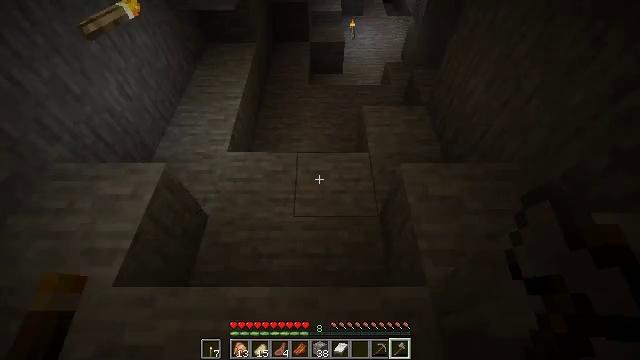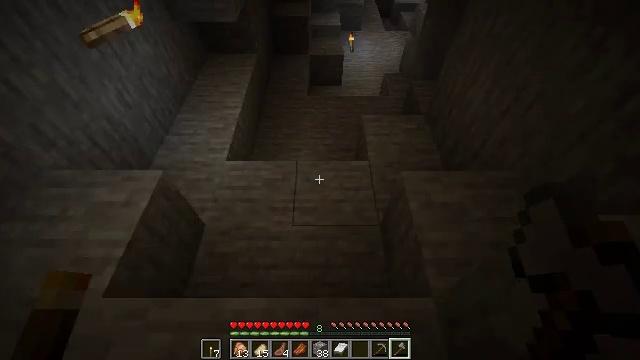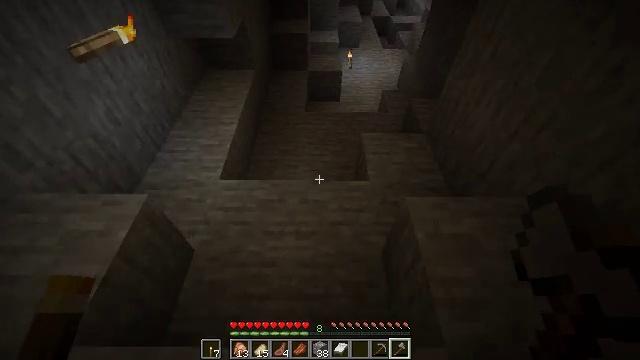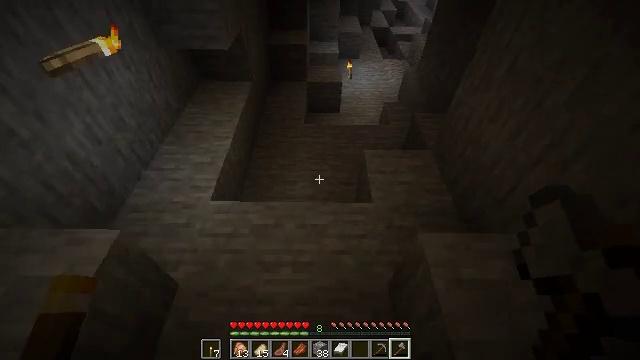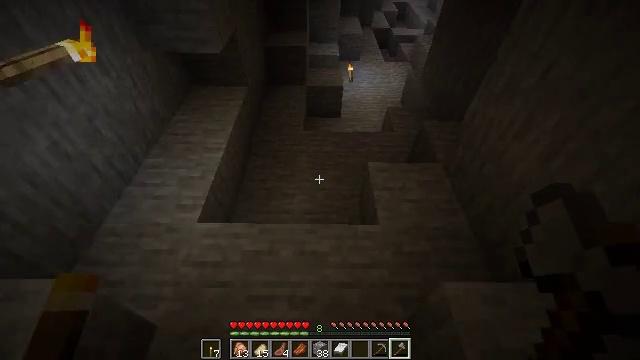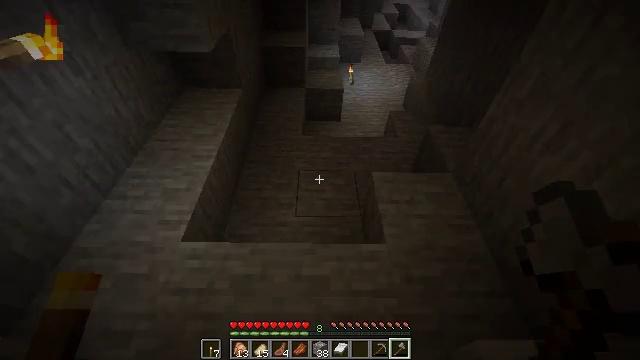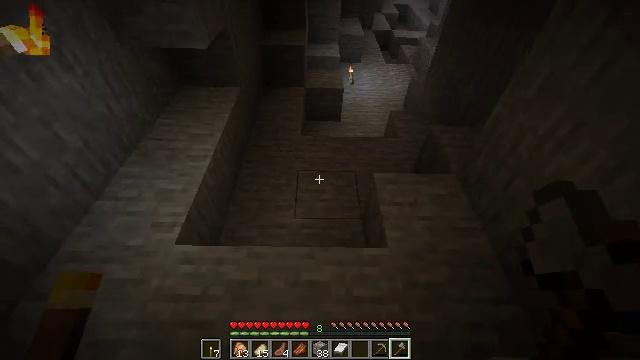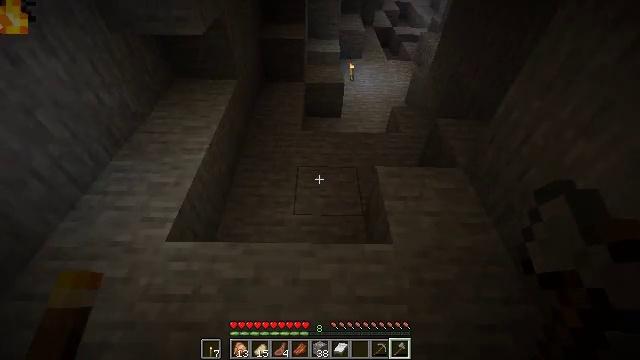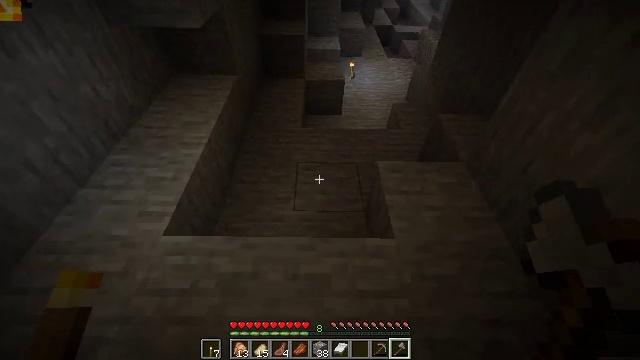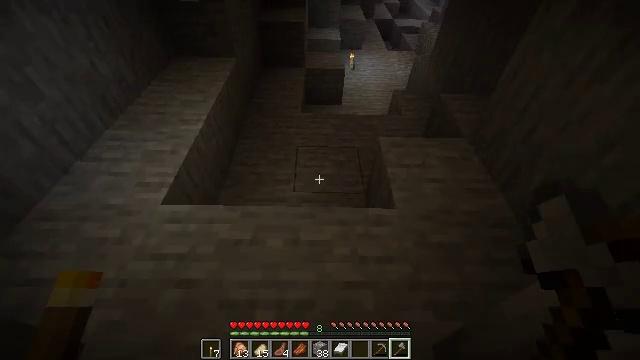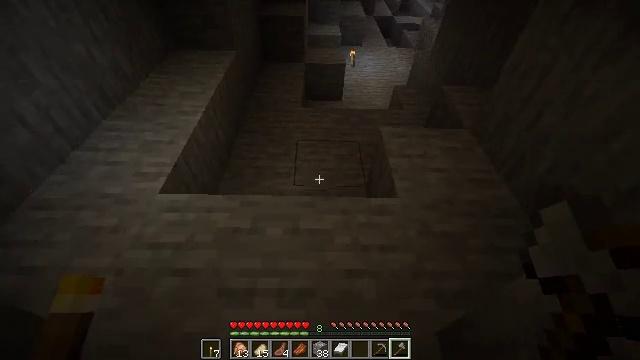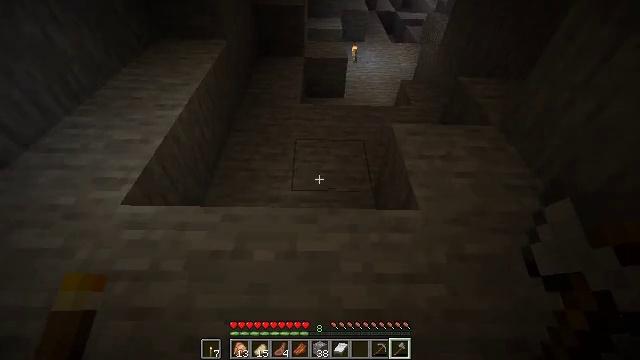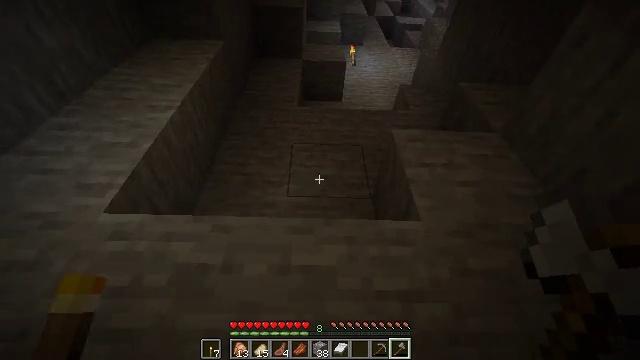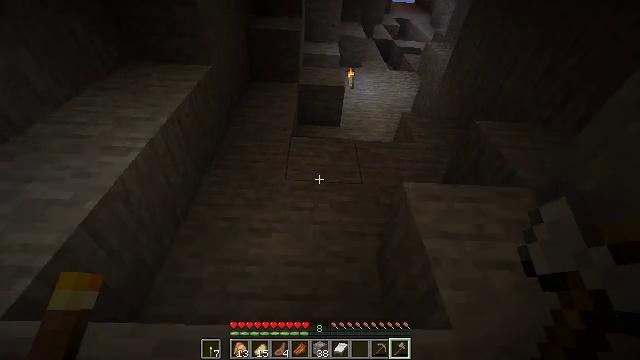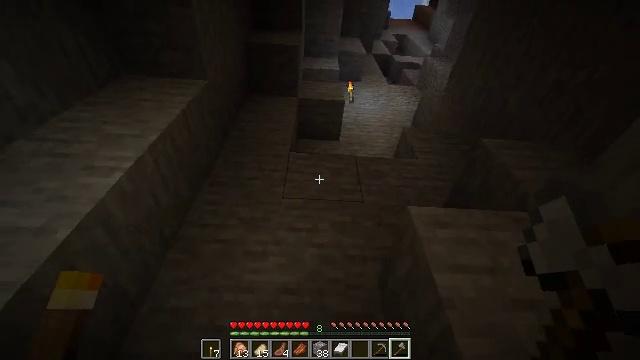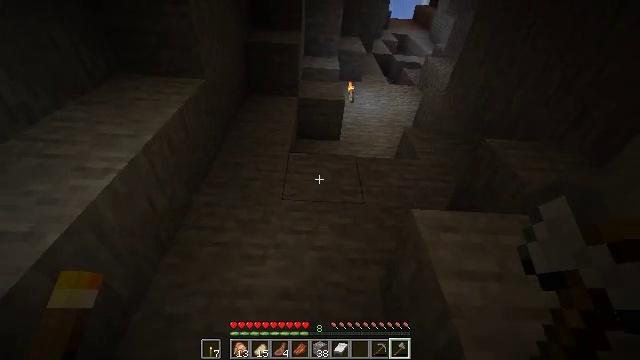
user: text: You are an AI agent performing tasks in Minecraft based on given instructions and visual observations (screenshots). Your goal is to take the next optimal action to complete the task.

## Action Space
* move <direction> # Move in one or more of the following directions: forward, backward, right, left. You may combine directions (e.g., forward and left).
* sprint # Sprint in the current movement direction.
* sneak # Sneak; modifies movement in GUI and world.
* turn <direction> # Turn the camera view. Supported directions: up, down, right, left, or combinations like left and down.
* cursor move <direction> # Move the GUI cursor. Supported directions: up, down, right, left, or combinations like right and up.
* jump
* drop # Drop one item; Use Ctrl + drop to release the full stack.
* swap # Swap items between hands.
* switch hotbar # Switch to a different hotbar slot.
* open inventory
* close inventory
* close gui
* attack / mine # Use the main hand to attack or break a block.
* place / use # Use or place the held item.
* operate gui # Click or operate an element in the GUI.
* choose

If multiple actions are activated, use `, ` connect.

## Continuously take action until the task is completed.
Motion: motion action
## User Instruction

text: Remove a cooked mutton from the inventory.
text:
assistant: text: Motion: turn up
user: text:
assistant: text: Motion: move forward, turn up, jump
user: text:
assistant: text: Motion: move forward, turn up, jump
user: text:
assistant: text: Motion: move forward, jump
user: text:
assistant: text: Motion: move forward, jump
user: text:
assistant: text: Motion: move forward, jump
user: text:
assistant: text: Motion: move forward
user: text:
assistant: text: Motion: move forward
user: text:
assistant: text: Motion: move forward
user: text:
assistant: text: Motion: move forward
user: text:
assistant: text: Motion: move forward, jump
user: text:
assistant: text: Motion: move forward, jump
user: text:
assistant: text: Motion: move forward, turn right and up, jump
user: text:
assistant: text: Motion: move forward, turn up, jump
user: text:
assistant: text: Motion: move forward
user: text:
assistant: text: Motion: move forward
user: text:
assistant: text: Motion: move forward
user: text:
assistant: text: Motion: move forward, turn right and down
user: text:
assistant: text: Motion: move forward, turn right and down
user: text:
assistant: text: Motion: move forward, turn right and down
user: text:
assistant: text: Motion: move forward, turn right and down
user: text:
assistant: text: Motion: move forward, turn right and down
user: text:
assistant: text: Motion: move forward, turn right and down
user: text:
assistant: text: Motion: move forward and move right, turn down
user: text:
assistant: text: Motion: move forward and move right, turn down
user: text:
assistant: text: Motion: move forward and move right, turn left and down, jump
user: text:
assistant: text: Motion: move forward and move right, turn left and down, jump
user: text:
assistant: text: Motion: move forward and move right, turn left and down, jump
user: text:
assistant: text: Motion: move forward and move right, turn left and down, jump
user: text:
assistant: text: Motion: move forward and move right, turn left and down, jump